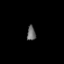
Tissue: prostate
Cell type: T cells
Senescence score: 0.2746
Nuclear area (px): 122
Mean DAPI intensity: 107.074